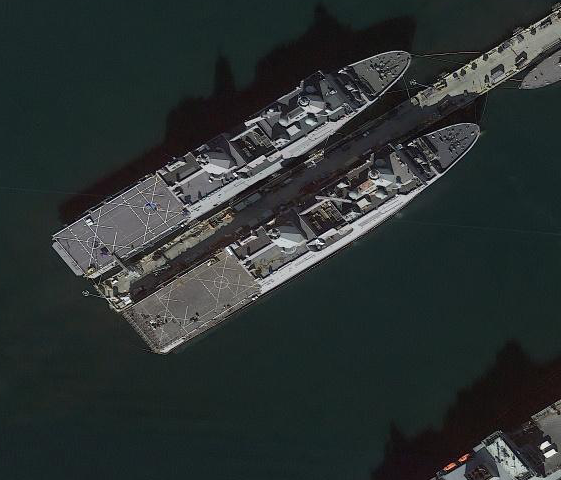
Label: combat